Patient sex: F
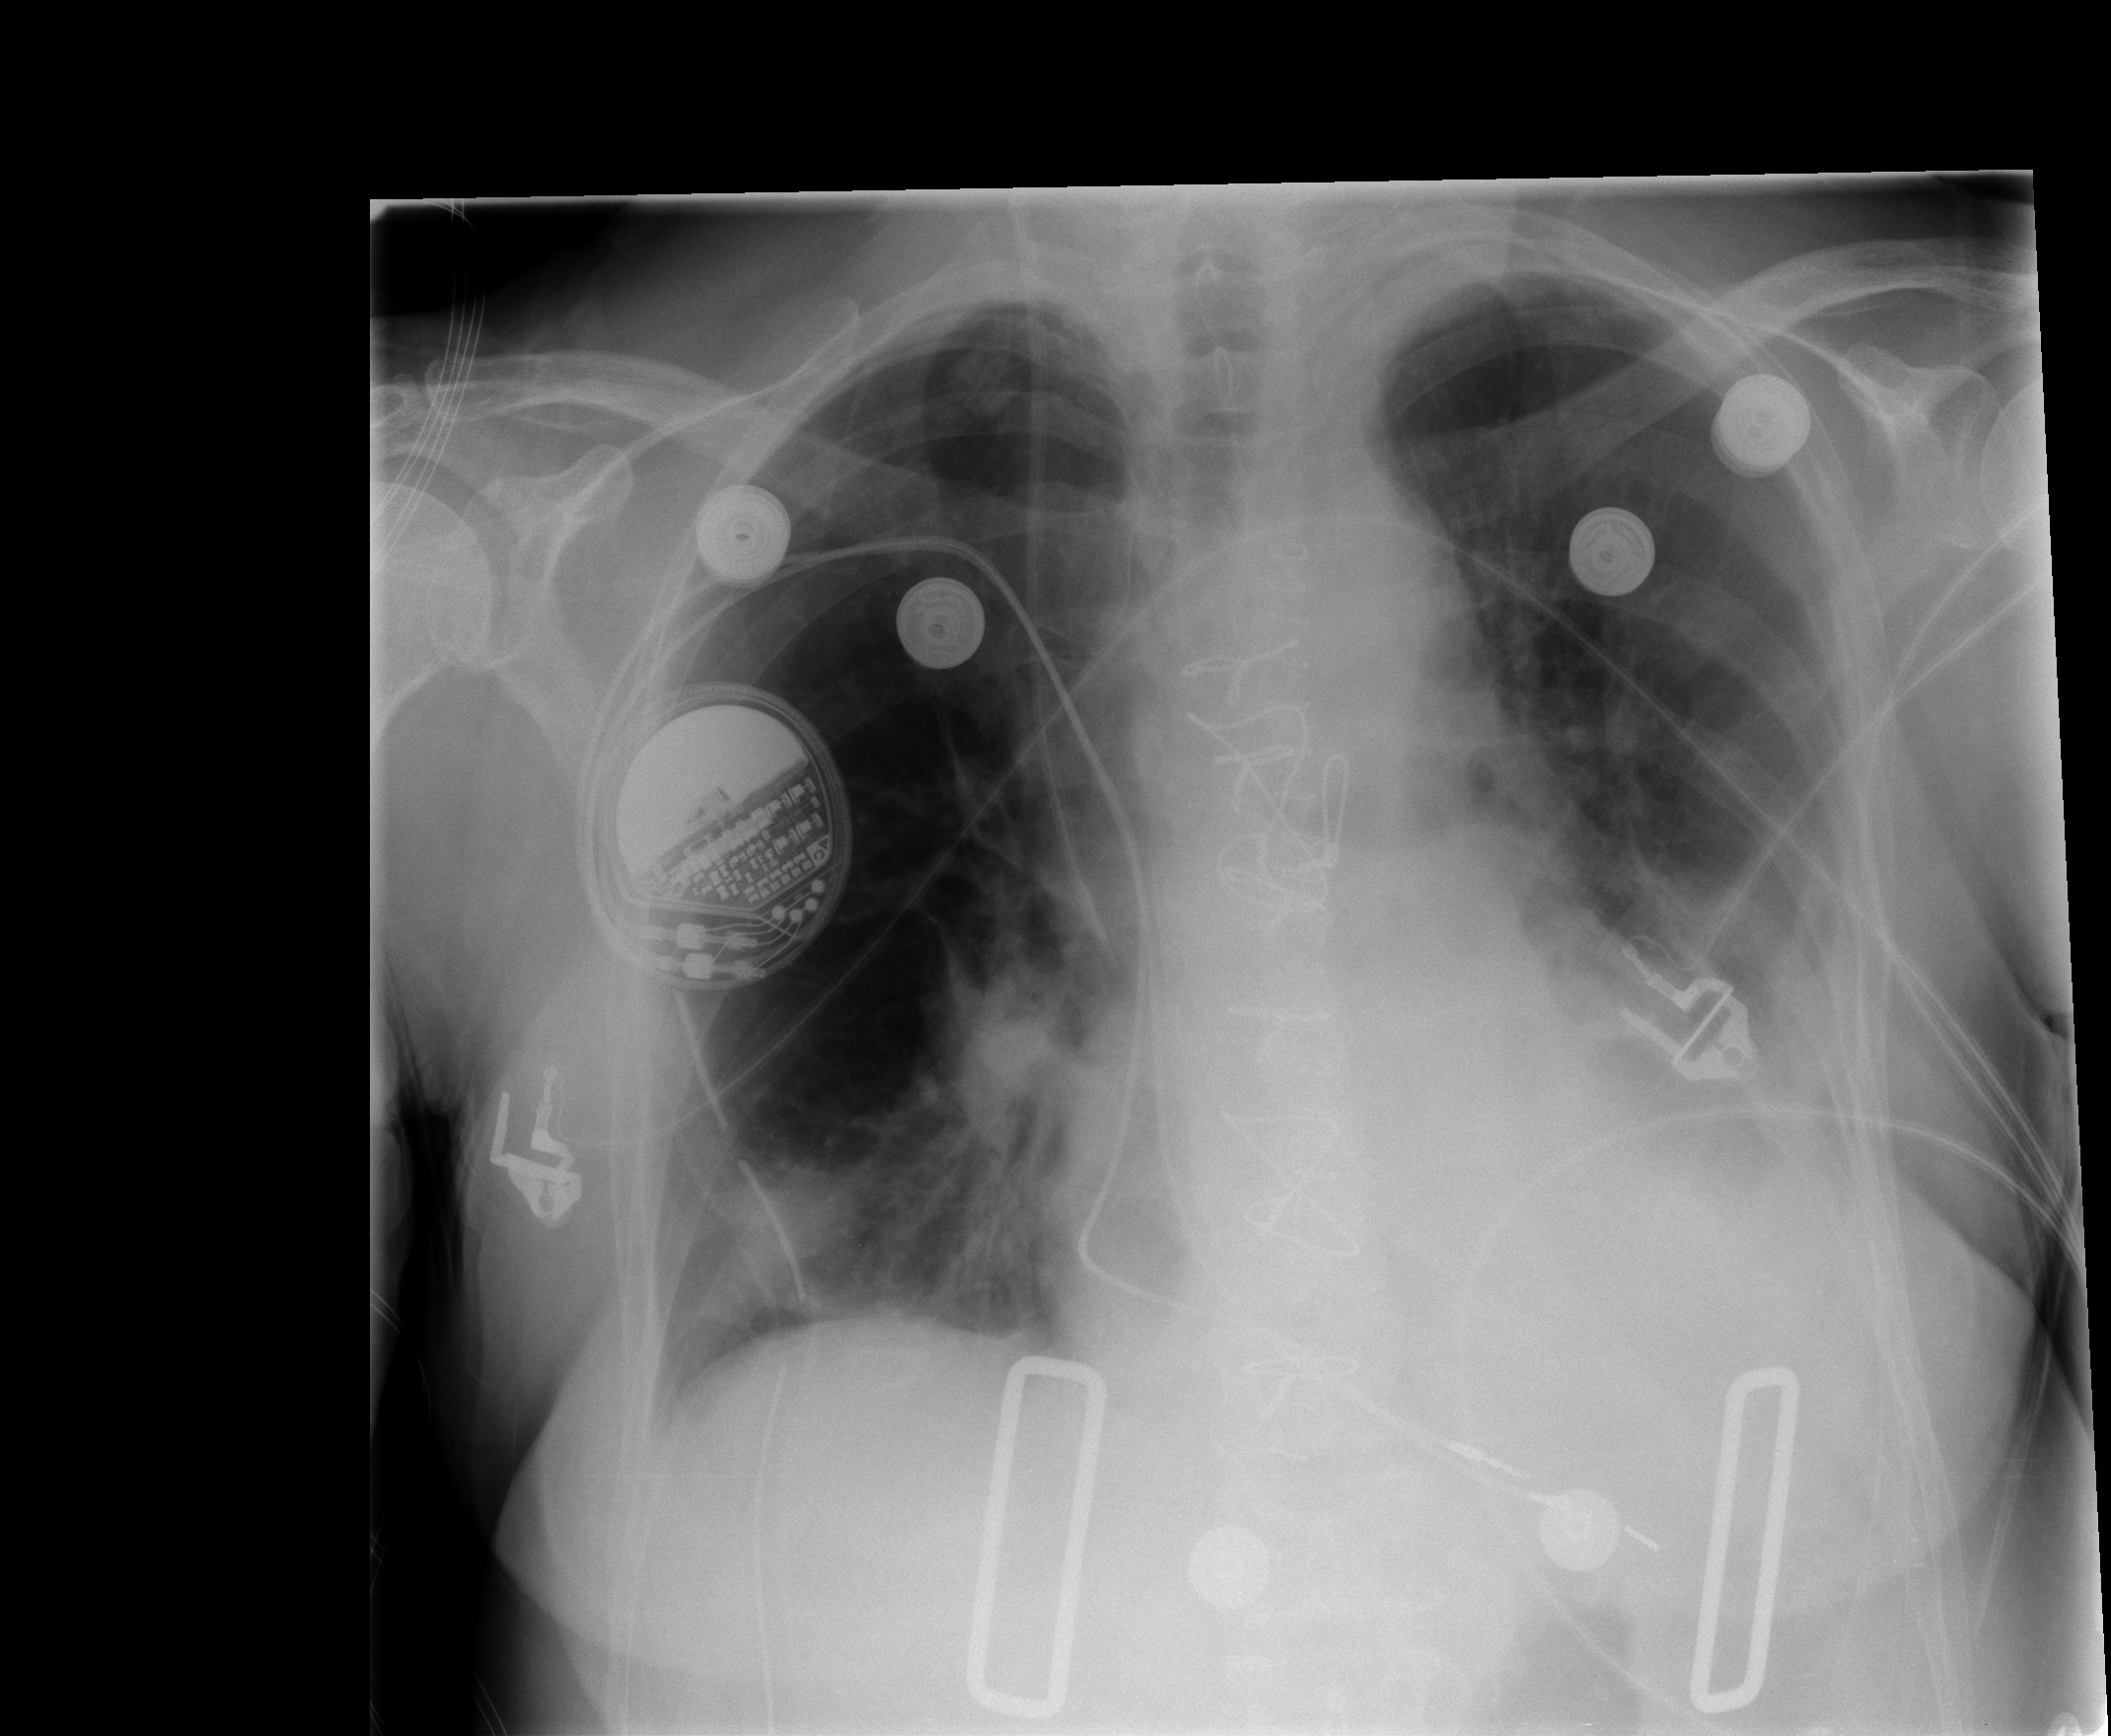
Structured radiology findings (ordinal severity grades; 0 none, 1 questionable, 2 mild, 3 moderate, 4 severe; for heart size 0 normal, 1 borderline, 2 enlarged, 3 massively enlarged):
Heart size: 2
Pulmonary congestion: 2
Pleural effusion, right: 0
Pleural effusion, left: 1
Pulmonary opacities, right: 2
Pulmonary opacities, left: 2
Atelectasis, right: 2
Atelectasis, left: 2